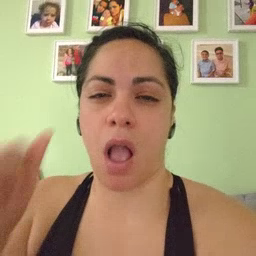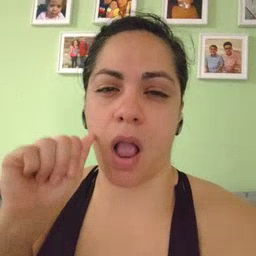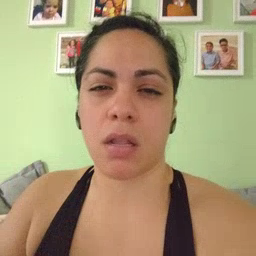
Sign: aunt